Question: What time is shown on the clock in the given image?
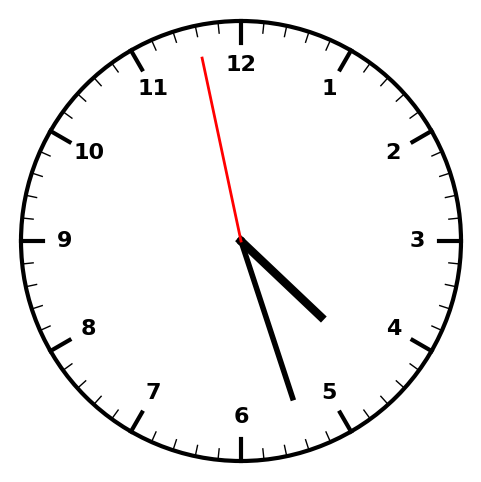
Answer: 04:26:58